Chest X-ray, PA view. Patient: 58 years old, sex M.
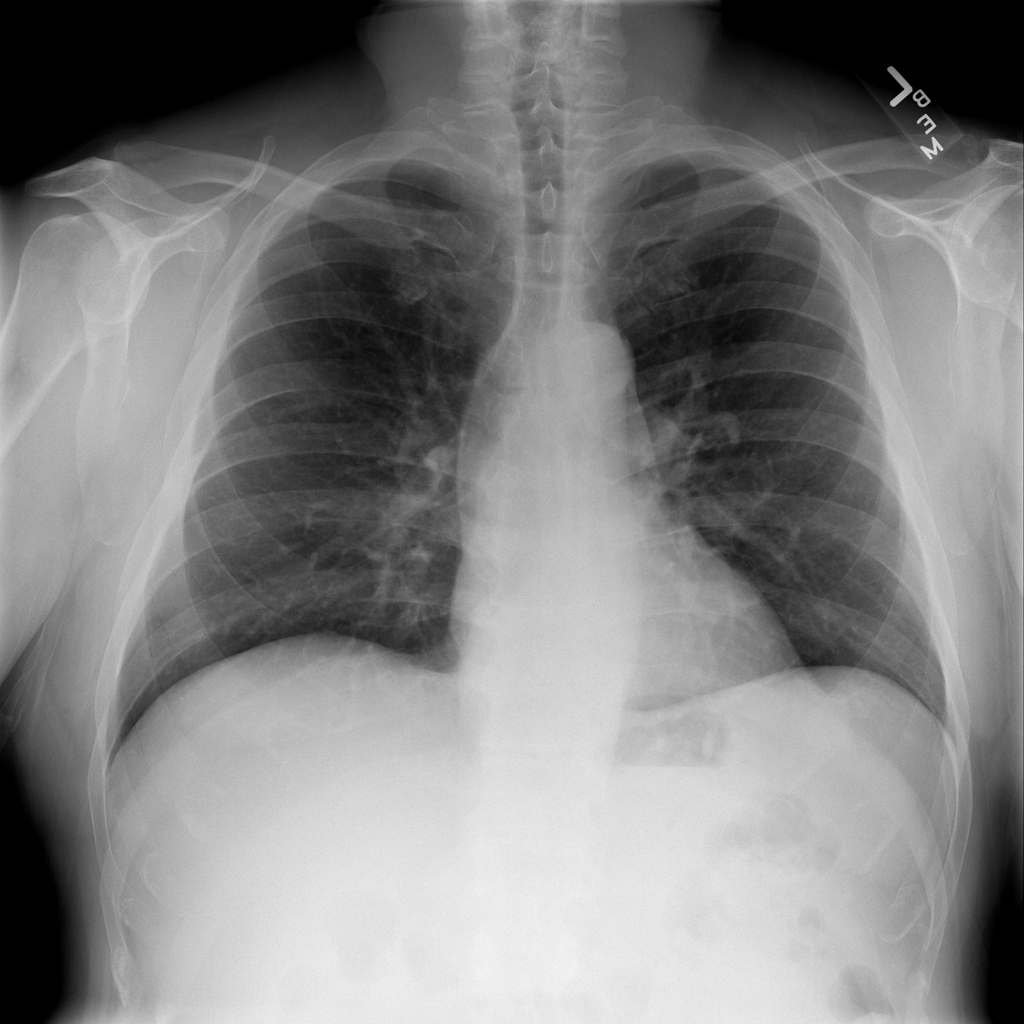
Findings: No Finding